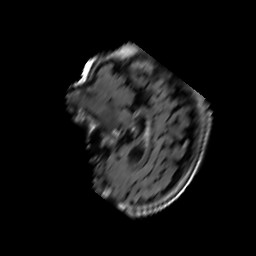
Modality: FLAIR
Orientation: sagittal
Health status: ill
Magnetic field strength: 3 T